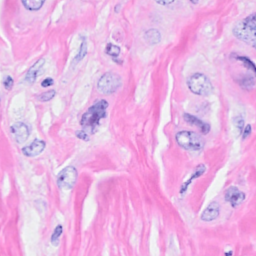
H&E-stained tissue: Breast